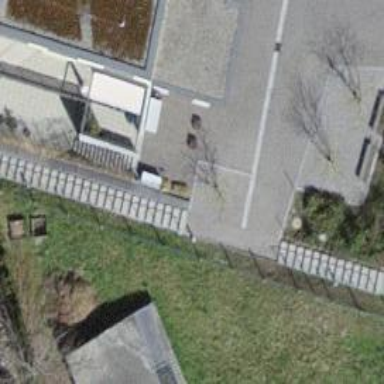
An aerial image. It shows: Set of steps on the road.